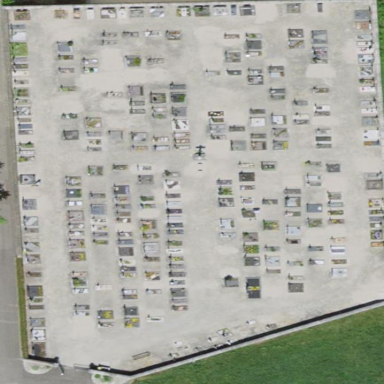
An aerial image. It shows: Cemetery.